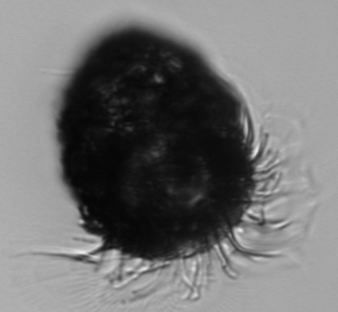
Label: Stenosemella_morphotype1